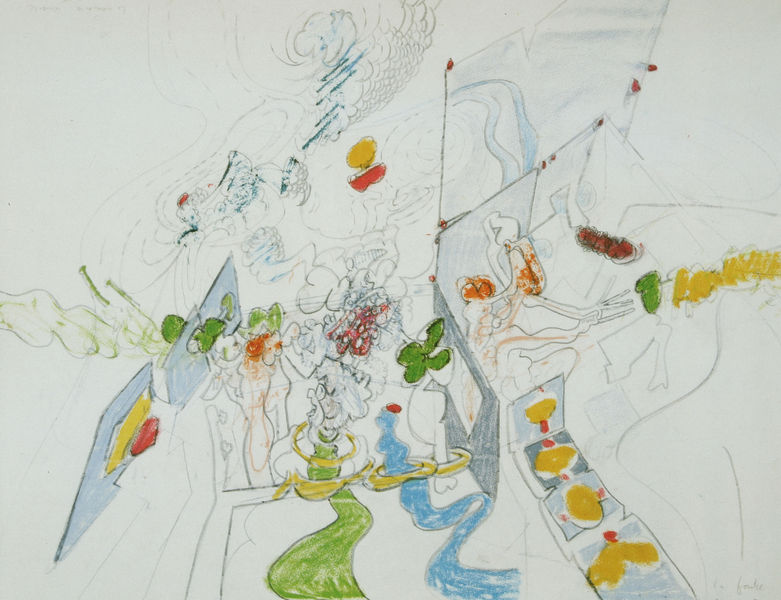
Titel: La foulie, Der Massenwahn
Künstler: Roberto Matta
Standort: Paris
Institution: Privatsammlung
Schlagwörter: blau, weiß, wolken, frauen, gelb, grün, menschen, bunt, frau, grau, kleid, orange, pastell, schwarz, skizze, zeichnung, zimmer, rot, wolke, schleife, spiegel, figur, interieur, personen, kreis, farbig, wellen, bilder, papier, studie, abstrakt, flächen, modern, farbe, grafik, graphik, linien, naiv, fluß, striche, punkte, rechteck, linie, draufsicht, bleistift, reduziert, badezimmer, leicht, einrichtung, primitiv, holzfarben, schlingen, flüsse, kinderzeichnung